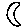
Label: moon